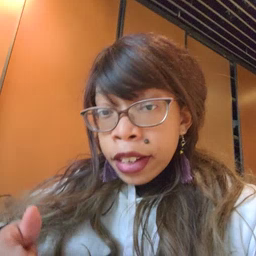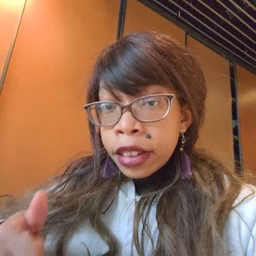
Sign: zipper